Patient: sex F, age 69
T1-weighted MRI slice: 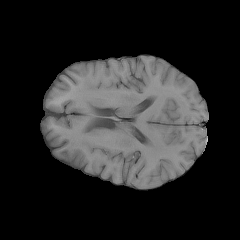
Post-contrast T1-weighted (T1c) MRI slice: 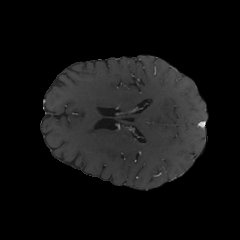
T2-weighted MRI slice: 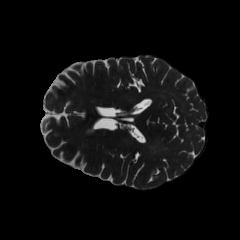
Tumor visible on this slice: no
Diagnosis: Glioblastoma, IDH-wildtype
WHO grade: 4